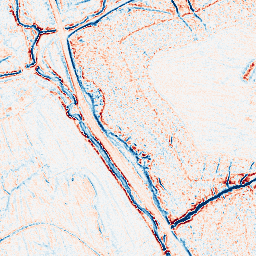
Category: edge_preserving
Decomposition family: anisotropic_diffusion
Decomposition parameters: iterations: 5
kappa: 10
gamma: 0.2
Upsampling method: regularized
Upsampling parameters: scale: 2
lambda_reg: 0.001
Upsampling scale: 2